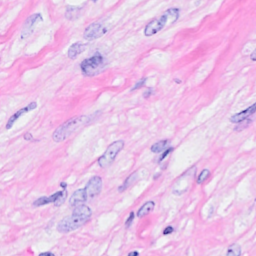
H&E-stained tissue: Breast